Aerial crown-view tile of a tropical tree (Barro Colorado Island, Panama), acquired 20250124:
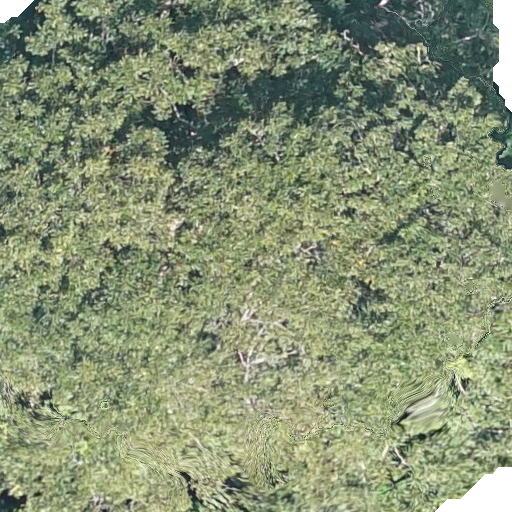
Species: Dipteryx oleifera
GBIF accepted scientific name: Dipteryx oleifera
Crown area: 536.738 m²